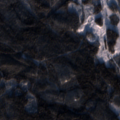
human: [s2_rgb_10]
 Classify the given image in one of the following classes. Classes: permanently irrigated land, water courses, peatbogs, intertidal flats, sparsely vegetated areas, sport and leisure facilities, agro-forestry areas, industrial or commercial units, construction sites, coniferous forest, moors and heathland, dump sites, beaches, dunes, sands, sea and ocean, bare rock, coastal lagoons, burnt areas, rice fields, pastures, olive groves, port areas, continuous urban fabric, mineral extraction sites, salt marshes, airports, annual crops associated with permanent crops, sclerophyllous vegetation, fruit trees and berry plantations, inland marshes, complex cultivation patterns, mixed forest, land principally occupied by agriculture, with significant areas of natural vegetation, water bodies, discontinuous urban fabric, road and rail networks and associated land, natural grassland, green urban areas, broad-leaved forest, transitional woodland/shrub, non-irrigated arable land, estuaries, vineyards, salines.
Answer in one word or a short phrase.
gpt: coniferous forest, mixed forest, transitional woodland/shrub